Field crop: maize
Growth stage: 2
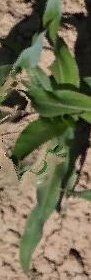
Species: maize